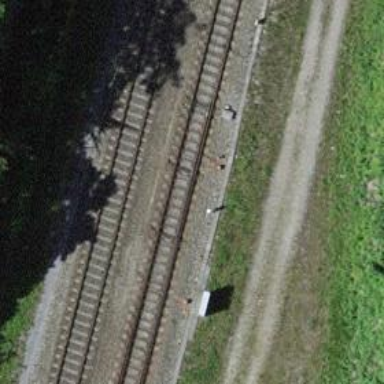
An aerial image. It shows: Single railway track with electrified contact line.